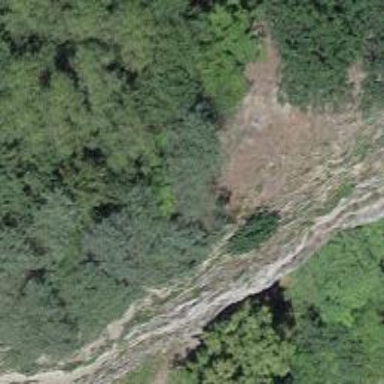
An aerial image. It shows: Natural cliff.